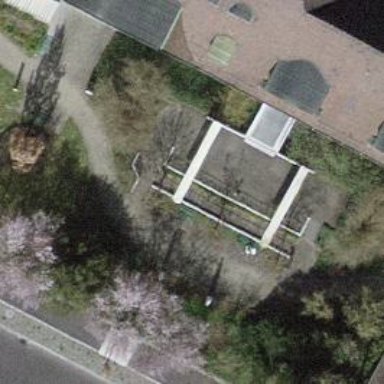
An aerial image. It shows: Bench for seating.